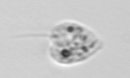
Label: Amoeba